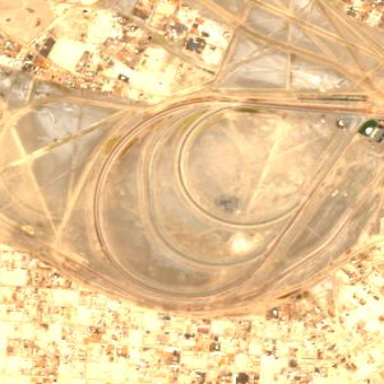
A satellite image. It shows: Sports center dedicated to camel racing.